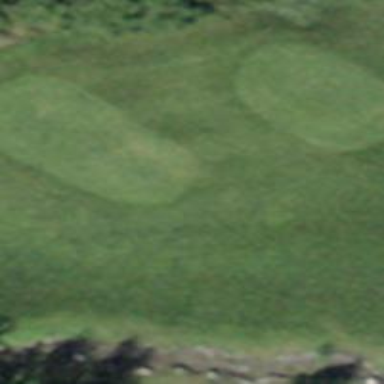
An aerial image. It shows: Grass area designated as golf tee.